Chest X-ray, PA view. Patient: 57 years old, sex F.
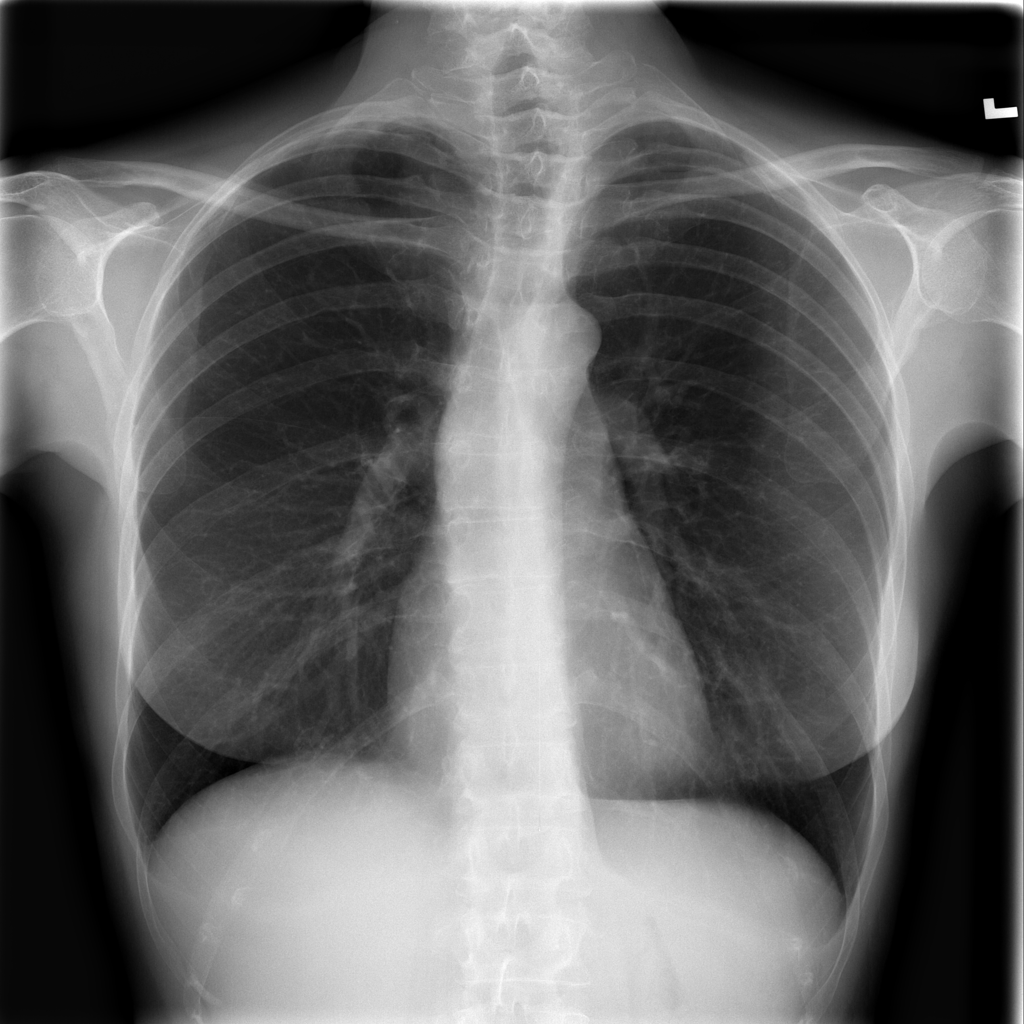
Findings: No Finding